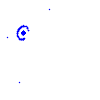
Particle: pion